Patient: sex M, age 66
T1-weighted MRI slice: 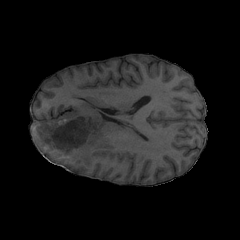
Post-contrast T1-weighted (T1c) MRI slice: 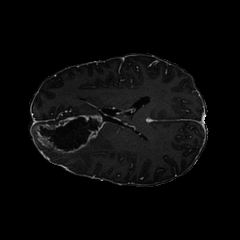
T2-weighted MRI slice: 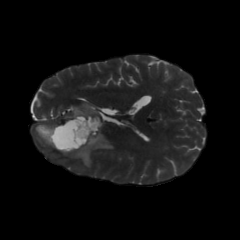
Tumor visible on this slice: yes
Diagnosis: Glioblastoma, IDH-wildtype
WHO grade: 4